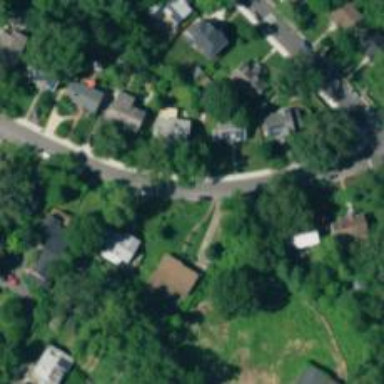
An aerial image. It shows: Residential road with sidewalk on the left.